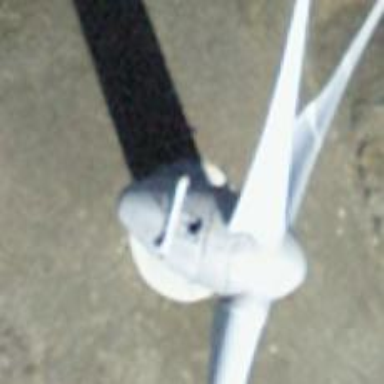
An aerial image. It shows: Wind turbine generator that utilizes wind as its source for generating electricity. It is of the horizontal axis type.